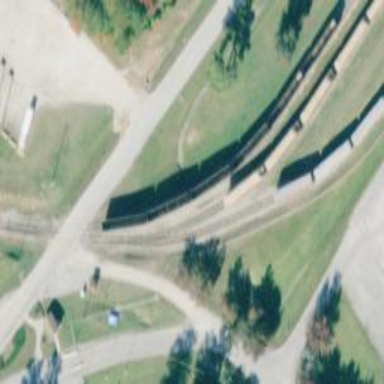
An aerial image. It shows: Rail spur service.